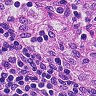
Metastatic tissue present: no